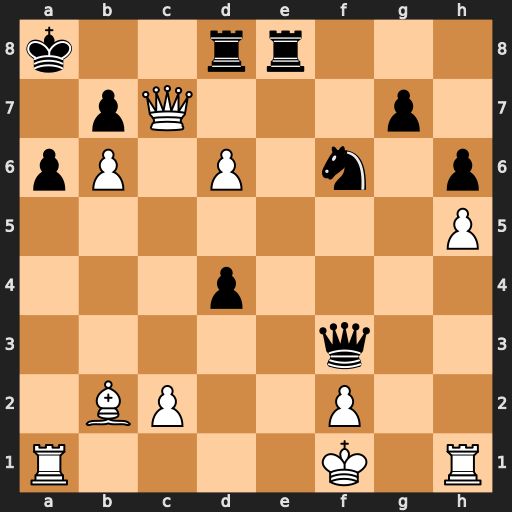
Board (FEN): k2rr3/1pQ3p1/pP1P1n1p/7P/3p4/5q2/1BP2P2/R4K1R
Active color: w
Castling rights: -
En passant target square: -
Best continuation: Rxa6+ bxa6 Qa7#